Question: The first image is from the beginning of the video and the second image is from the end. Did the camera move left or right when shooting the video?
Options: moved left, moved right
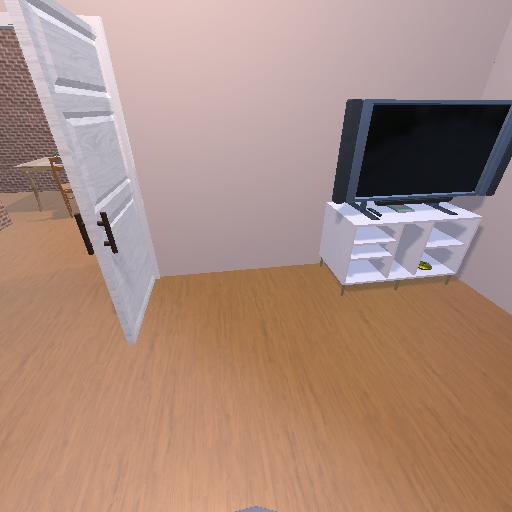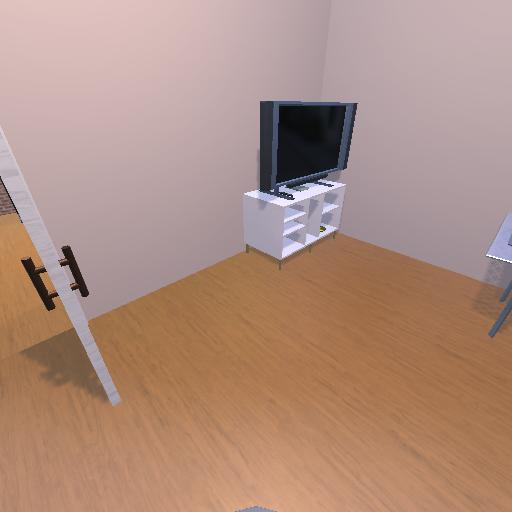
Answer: moved left